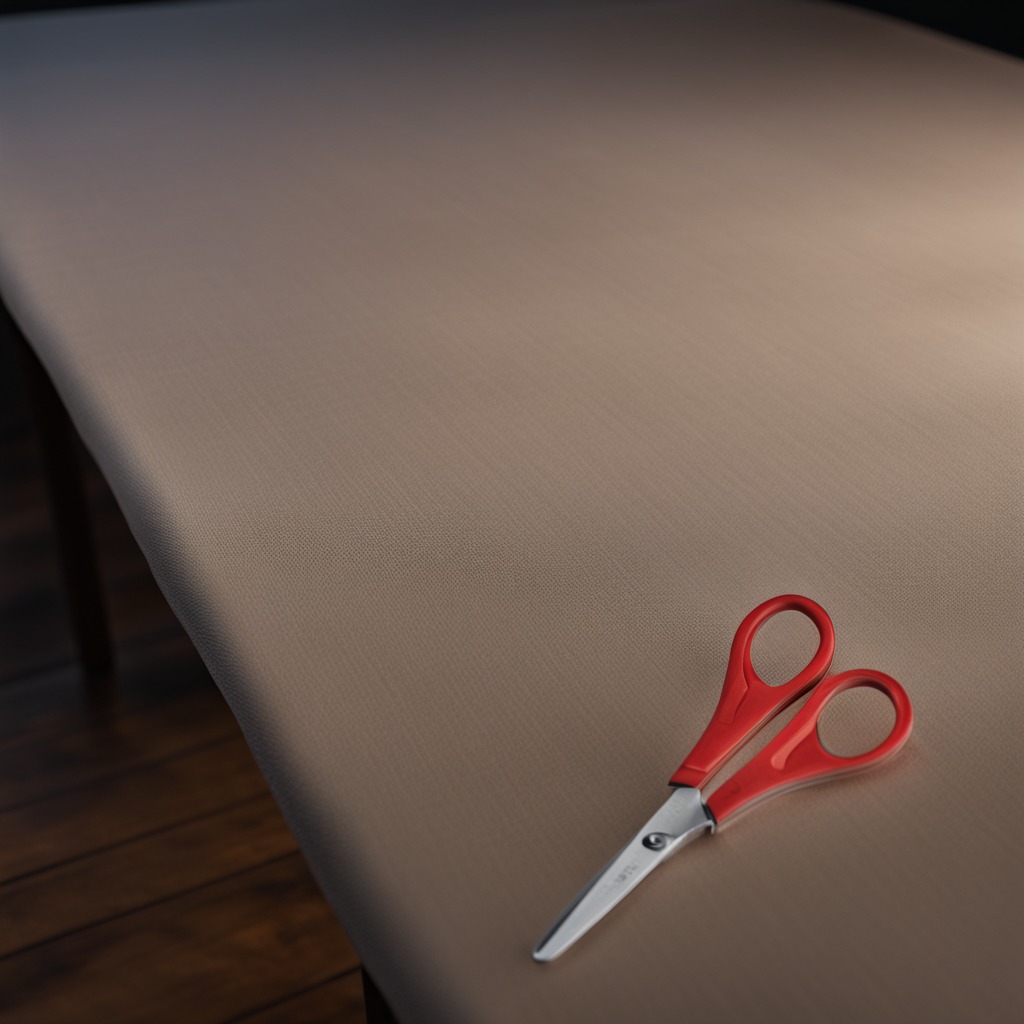
A scissor lying on a wooden table.